Field crop: tomato
Growth stage: 1
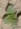
Species: solanum